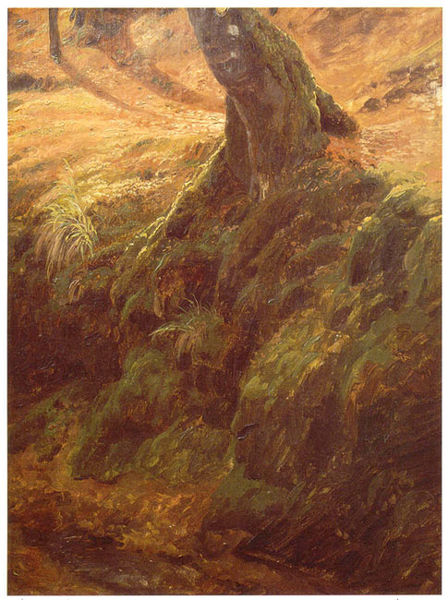
Titel: Waldböschung mit Baumstamm
Künstler: Johann Wilhelm Schirmer
Standort: Karlsruhe
Institution: Staatliche Kunsthalle Karlsruhe
Schlagwörter: baum, berg, dunkel, gemälde, laub, schatten, weiß, aquarell, gelb, grün, impressionismus, landschaft, ocker, ufer, abend, ausschnitt, braun, grau, licht, orange, schwarz, zeichnung, gras, rasen, rot, weg, wiese, malerei, gesicht, stein, steine, bild, öl, bach, baumstamm, erde, feld, gräser, hügel, natur, stamm, sonne, realismus, pflanzen, schräg, wald, stillleben, düster, rede, abhang, feldweg, warm, fels, hang, sonnenlicht, farbe, sonnenuntergang, herbst, idylle, rand, böschung, ölgemälde, detail, festhalten, farn, abendrot, grass, impression, kante, wurzel, idyll, moos, pinselstrich, wurzeln, waldboden, rinde, fauna, rötlich, hochkant, knorrig, wegrand, hohlweg, baumstumpf, wegesrand, ocer, grässer, chromatisch, borke, ockertöne, pfütze#, ge,#öde, bösöchung, tuktus, weghang